Aerial crown-view tile of a tropical tree (Barro Colorado Island, Panama), acquired 20250616:
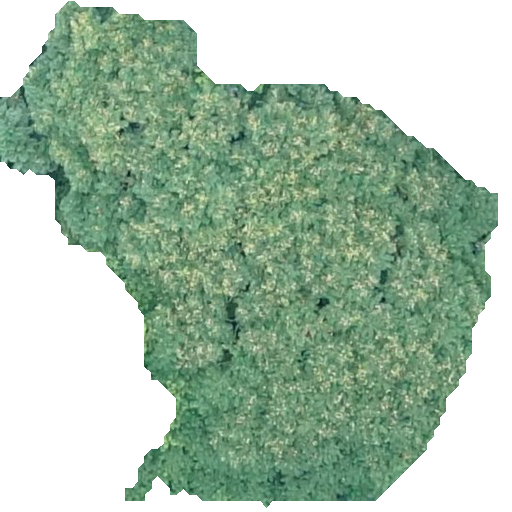
Species: Jacaranda copaia
GBIF accepted scientific name: Jacaranda copaia
Crown area: 226.742 m²